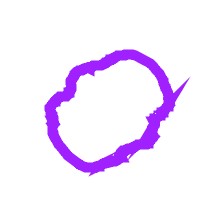
Shape: circle